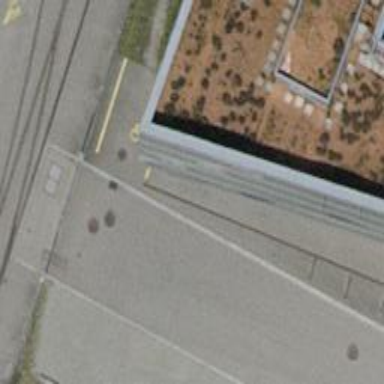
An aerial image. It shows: Parking space designated for disabled individuals.